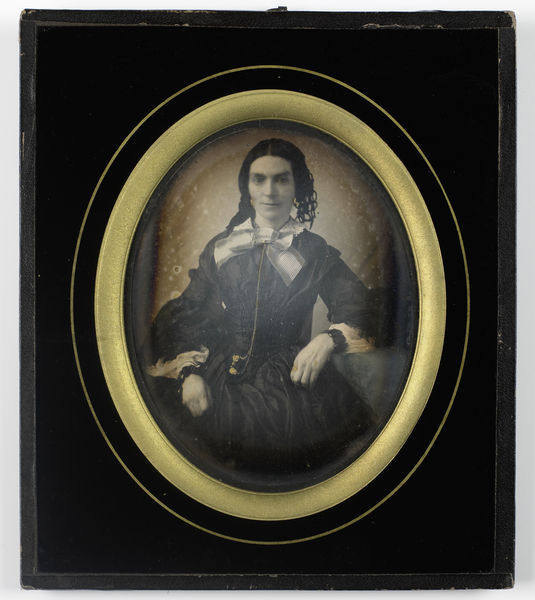
Titel: Portret vrouw
Künstler: H.H. Roelse
Standort: Amsterdam
Institution: Rijksmuseum
Schlagwörter: hands, white, women, arm, black, dark, dark hair, dress, face, female, gold, golden, gray, hair, lace, lady, nose, old, portrait, sitting, woman, yellow, picture, pink, reflection, brown, hand, man, skin, girl, head, young, eyes, ribbon, black and white, frame, oval, chin, mouth, silk, curls, photo, dead, smiling, victorian, human, arms, neck, tinted, circle, eye, finger, fingers, beautiful, lip, lips, long hair, pale, cheek, forehead, round, bow, photograph, cemetary, graveyard, ruffles, ring, black dress, medallion, chain, pipe, blacj, curly hair, brows, gloomy, 1900, 20th century, vintage, waist, pic, emily dickinson, armlet, what the fuck man, drag queen, what even is this, oval frame, 19thcentury, gathers, early photography portraiture